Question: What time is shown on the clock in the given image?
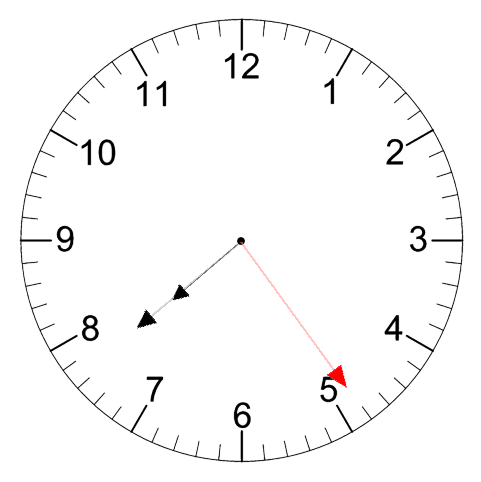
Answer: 07:38:24